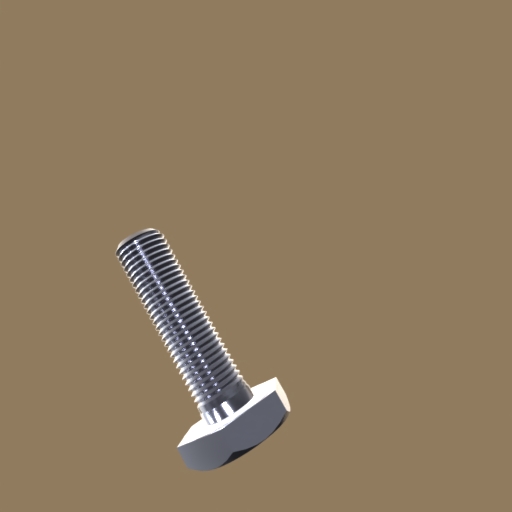
Label: bolt